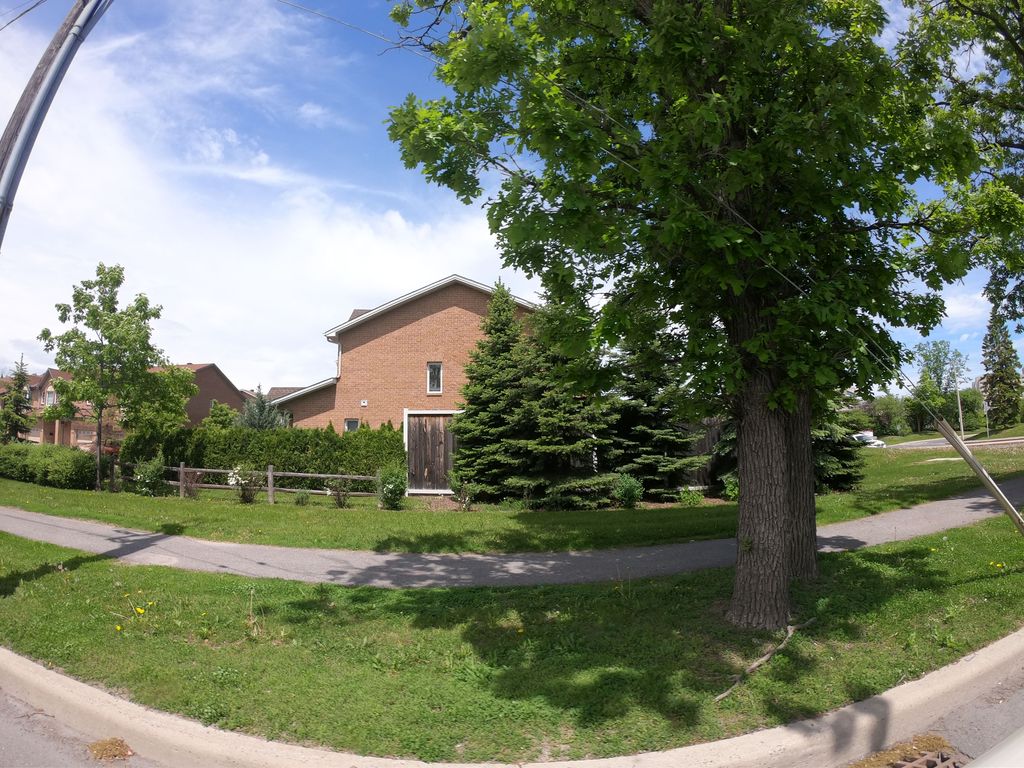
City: ottawa-gatineau